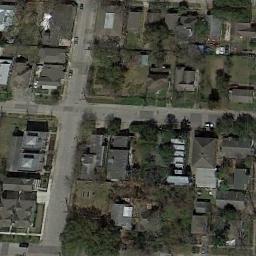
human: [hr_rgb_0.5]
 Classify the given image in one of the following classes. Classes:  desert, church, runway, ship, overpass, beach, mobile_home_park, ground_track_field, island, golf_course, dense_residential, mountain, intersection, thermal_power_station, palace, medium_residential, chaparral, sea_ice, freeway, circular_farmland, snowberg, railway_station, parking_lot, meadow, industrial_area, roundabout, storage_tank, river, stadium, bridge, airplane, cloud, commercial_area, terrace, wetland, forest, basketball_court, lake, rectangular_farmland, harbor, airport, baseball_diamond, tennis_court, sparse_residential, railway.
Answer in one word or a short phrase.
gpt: medium_residential